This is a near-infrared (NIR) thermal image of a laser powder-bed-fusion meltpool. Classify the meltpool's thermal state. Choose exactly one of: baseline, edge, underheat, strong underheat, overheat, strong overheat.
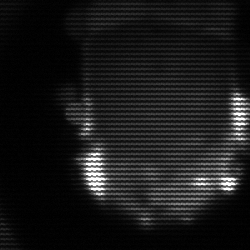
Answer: baseline